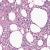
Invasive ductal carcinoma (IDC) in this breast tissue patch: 0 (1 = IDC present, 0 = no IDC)